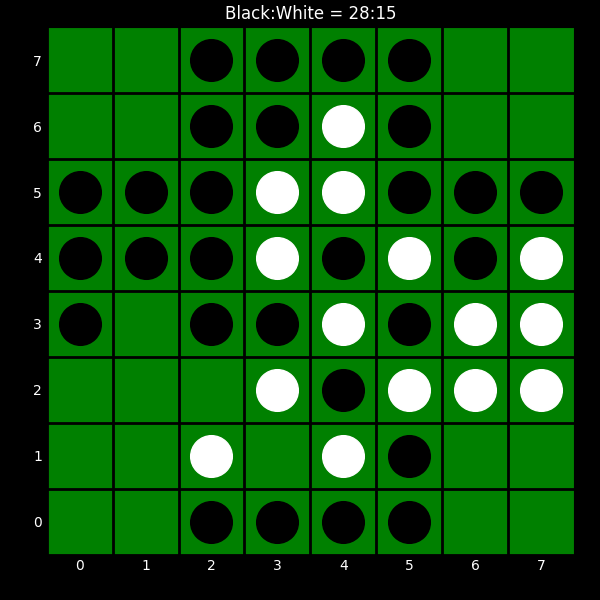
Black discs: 28
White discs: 15